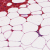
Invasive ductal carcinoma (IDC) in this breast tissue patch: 0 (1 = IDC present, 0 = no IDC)